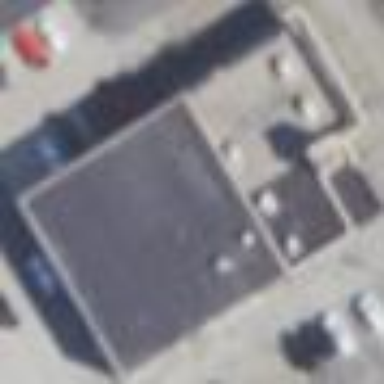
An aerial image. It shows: Building.